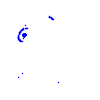
Particle: pion